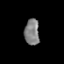
Tissue: prostate
Cell type: T cells
Senescence score: 0.3234
Nuclear area (px): 374
Mean DAPI intensity: 130.294